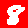
Digit: 8